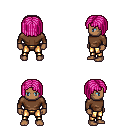
a pixel art fantasy rpg character, male body template, human, dark skin, brown long-sleeve shirt, gold greaves, pink pageboy hairstyle, four views (front, back, left, right), 2x2 character sprite sheet, small pixel art, hard edges, no anti-aliasing